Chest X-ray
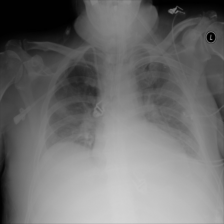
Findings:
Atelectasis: negative
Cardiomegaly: negative
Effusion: negative
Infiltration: negative
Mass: negative
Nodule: negative
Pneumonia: negative
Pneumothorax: negative
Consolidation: negative
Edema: negative
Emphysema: negative
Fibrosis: negative
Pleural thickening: negative
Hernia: negative